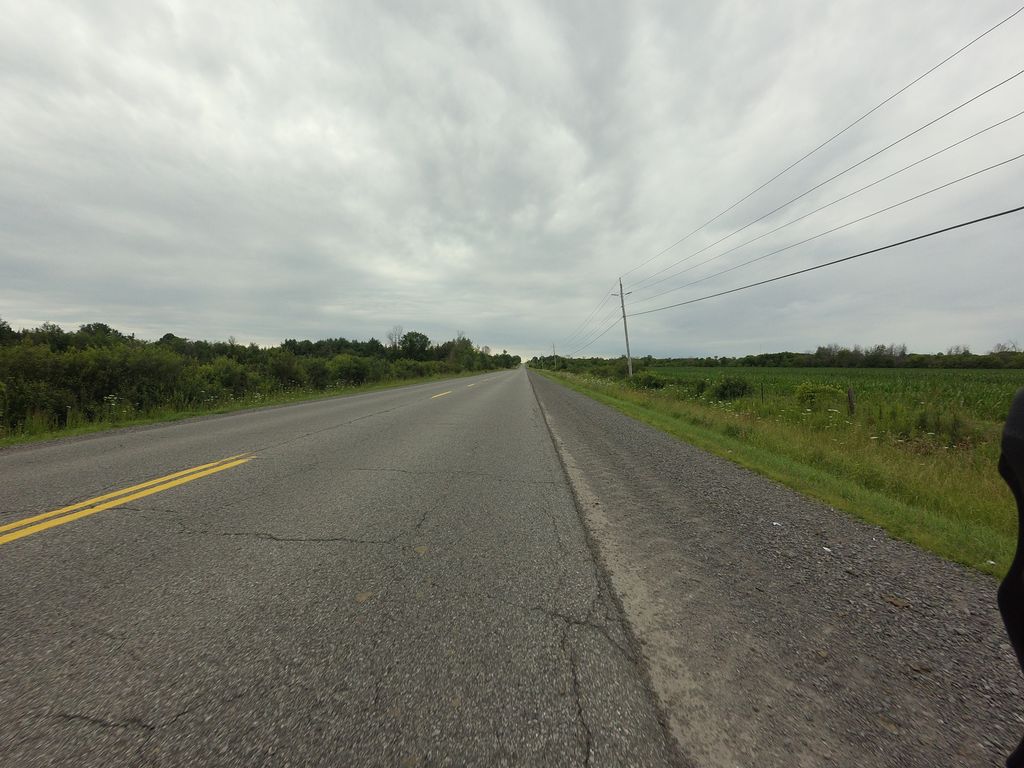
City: ottawa-gatineau